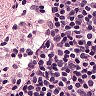
Metastatic tissue present: no